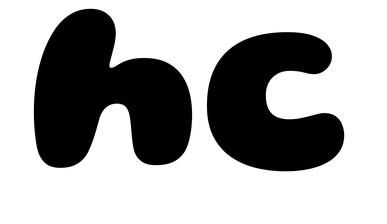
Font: Gluten_ExtraBold